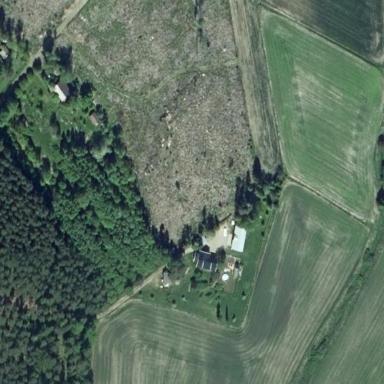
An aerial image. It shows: Clearcut area with scrub vegetation.